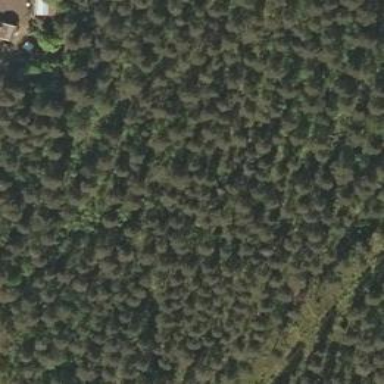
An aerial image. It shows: Evergreen woodland with needle-leaved trees.